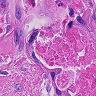
Metastatic tissue present: yes